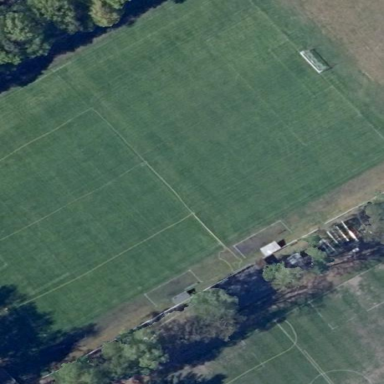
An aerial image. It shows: Soccer pitch for leisureland activities.